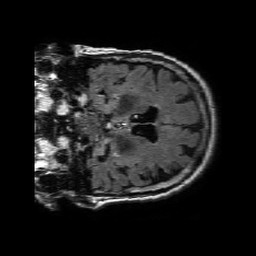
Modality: FLAIR
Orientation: coronal
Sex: female
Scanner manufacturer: philips
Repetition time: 11 s
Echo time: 0.125 s